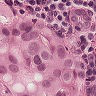
Metastatic tissue present: yes